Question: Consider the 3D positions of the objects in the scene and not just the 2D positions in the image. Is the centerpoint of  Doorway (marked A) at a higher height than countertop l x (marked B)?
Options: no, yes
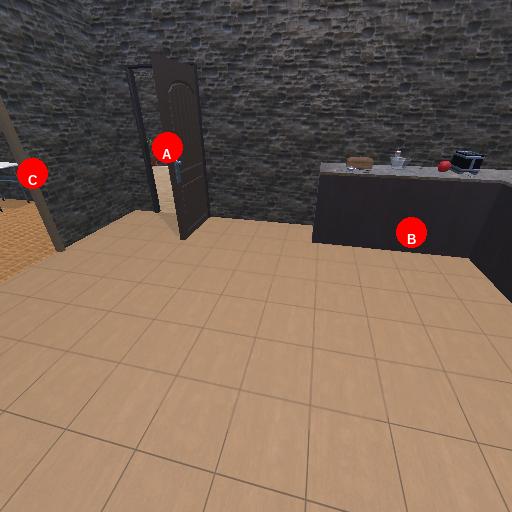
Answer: no